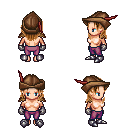
a pixel art fantasy rpg character, female body template, human, light skin, leather shoulder armor, magenta pants, brown long hairstyle, leather cap, metal gloves, metal boots, four views (front, back, left, right), 2x2 character sprite sheet, small pixel art, hard edges, no anti-aliasing